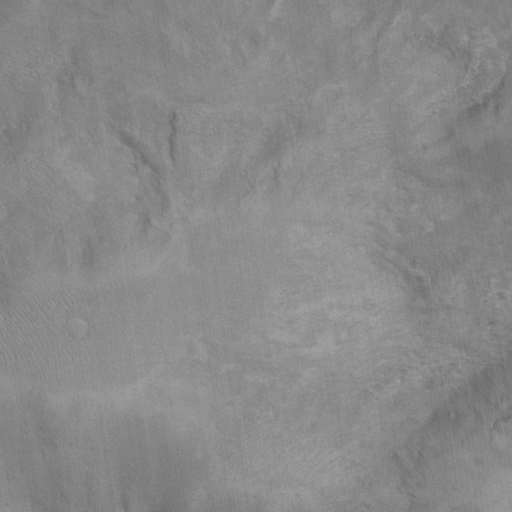
Classes present: Background